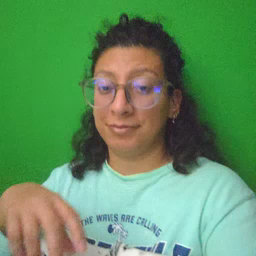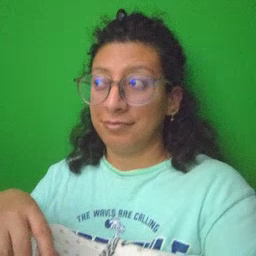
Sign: time